Question: I couldnt make up the title clear (feel free to edit it).
So, I have included an image to show the problem.
See the 'Google button' is at same level as 'input' but 'search button' is overflowing.

Error occurs only when I place just the 'icon-search' inside 'button'. If I replace icon with text, it fixes the problem. It has something to do with 'font-size : 17.5px' of '.btn-large' when I change it to 'font-size:16.5px' , it works. I can hack it but I want a valid method.
<URL>
---
'''
<form class="input-prepend input-append">
<div class="btn-group"> <span class="btn btn-large dropdown-toggle" data-toggle="dropdown">Google <span class="caret"></span></span>
<ul
class="dropdown-menu">
<li><a href="#">a</a>
</li>
<li><a href="#">b</a>
</li>
</ul>
</div>
<input type="text" class="input-xlarge" placeholder="Search">
<button class="btn btn-large" type="submit"> <span class="icon icon-search"></span>
</button>
</form>
'''
---
'''
form .input-xlarge {
padding: 11px 19px;
/* equal to btn-large */
}
'''
Chrome Version 24.0.1312.57
Firefox 18.0.1
Opera 12.14
(all running in Ubuntu 12.04)
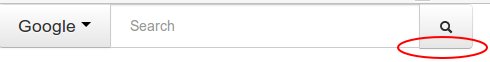
Answer: <URL>
'''
.btn-large [class^="icon-"], .btn-large [class*=" icon-"] {
vertical-align:top;
}
'''
By default this is set to 'text-top' - try settings just to 'top' (edit the selector to fit just the problematic button - just to make sure you don't break any other bootstrap functionality).